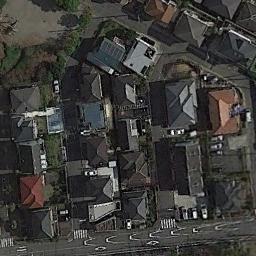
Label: dense_residential